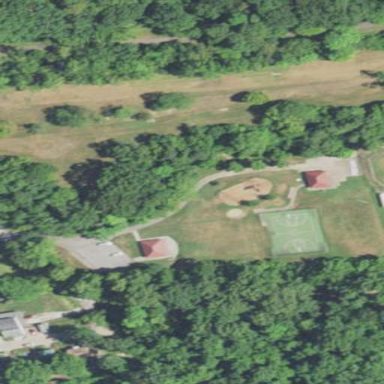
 perfect for leisurely sports activities."